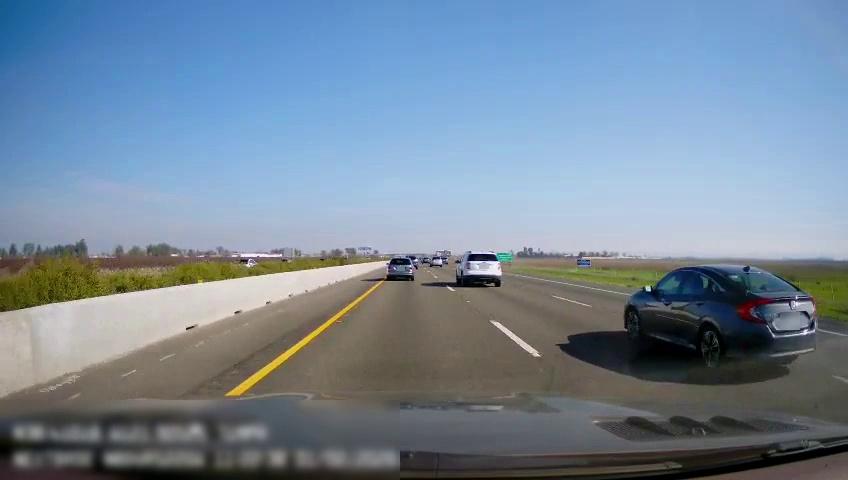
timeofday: Day
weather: Sunny
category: Drivable Space
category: Vehicles | Car
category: Vehicles | SUV
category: Vehicles | Car
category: Vehicles | Car
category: Vehicles | SUV
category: Vehicles | SUV
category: Lanes | Current Lane
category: Lanes | Current Lane
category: Lanes | Alternate Lane
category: Lanes | Alternate Lane